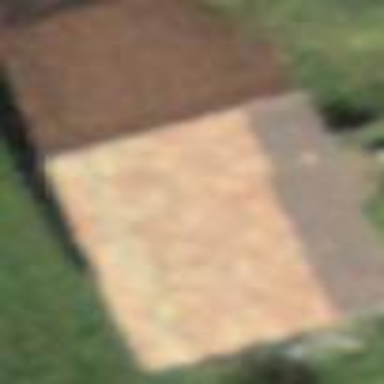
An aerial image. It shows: Rural barn.